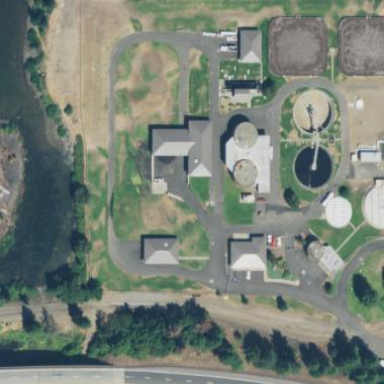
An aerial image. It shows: View of wastewater plant.